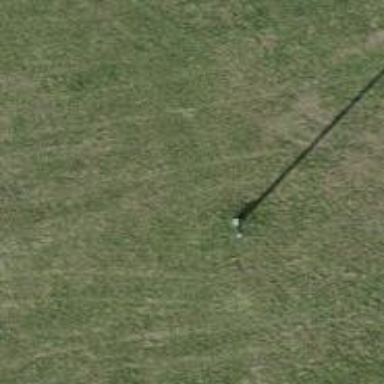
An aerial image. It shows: Minor power line.